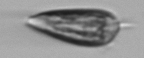
Label: Prorocentrum_triestinum